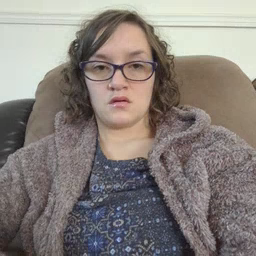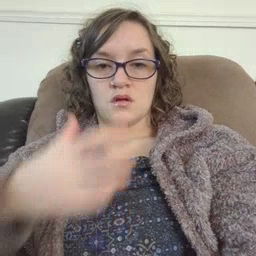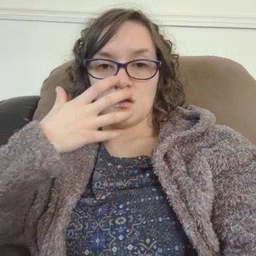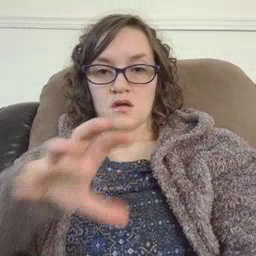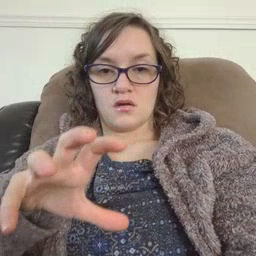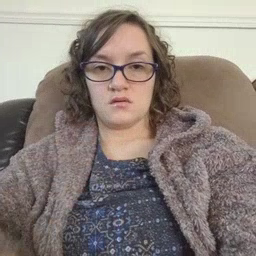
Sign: hot